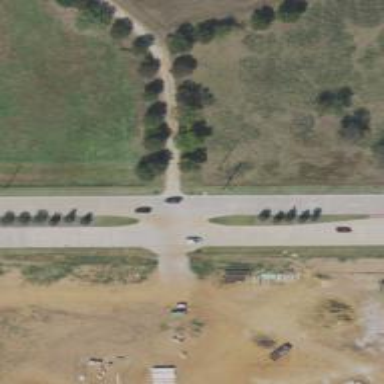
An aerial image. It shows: Secondary road.